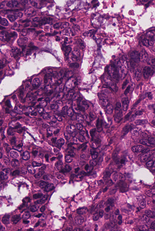
Tumor epithelial tissue: yes
Tumor-associated stroma tissue: no
Normal tissue: no